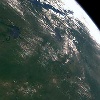
Label: land